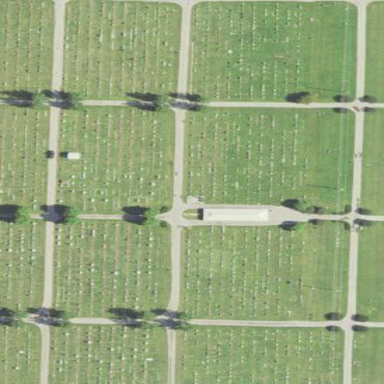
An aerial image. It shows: Cemetery.